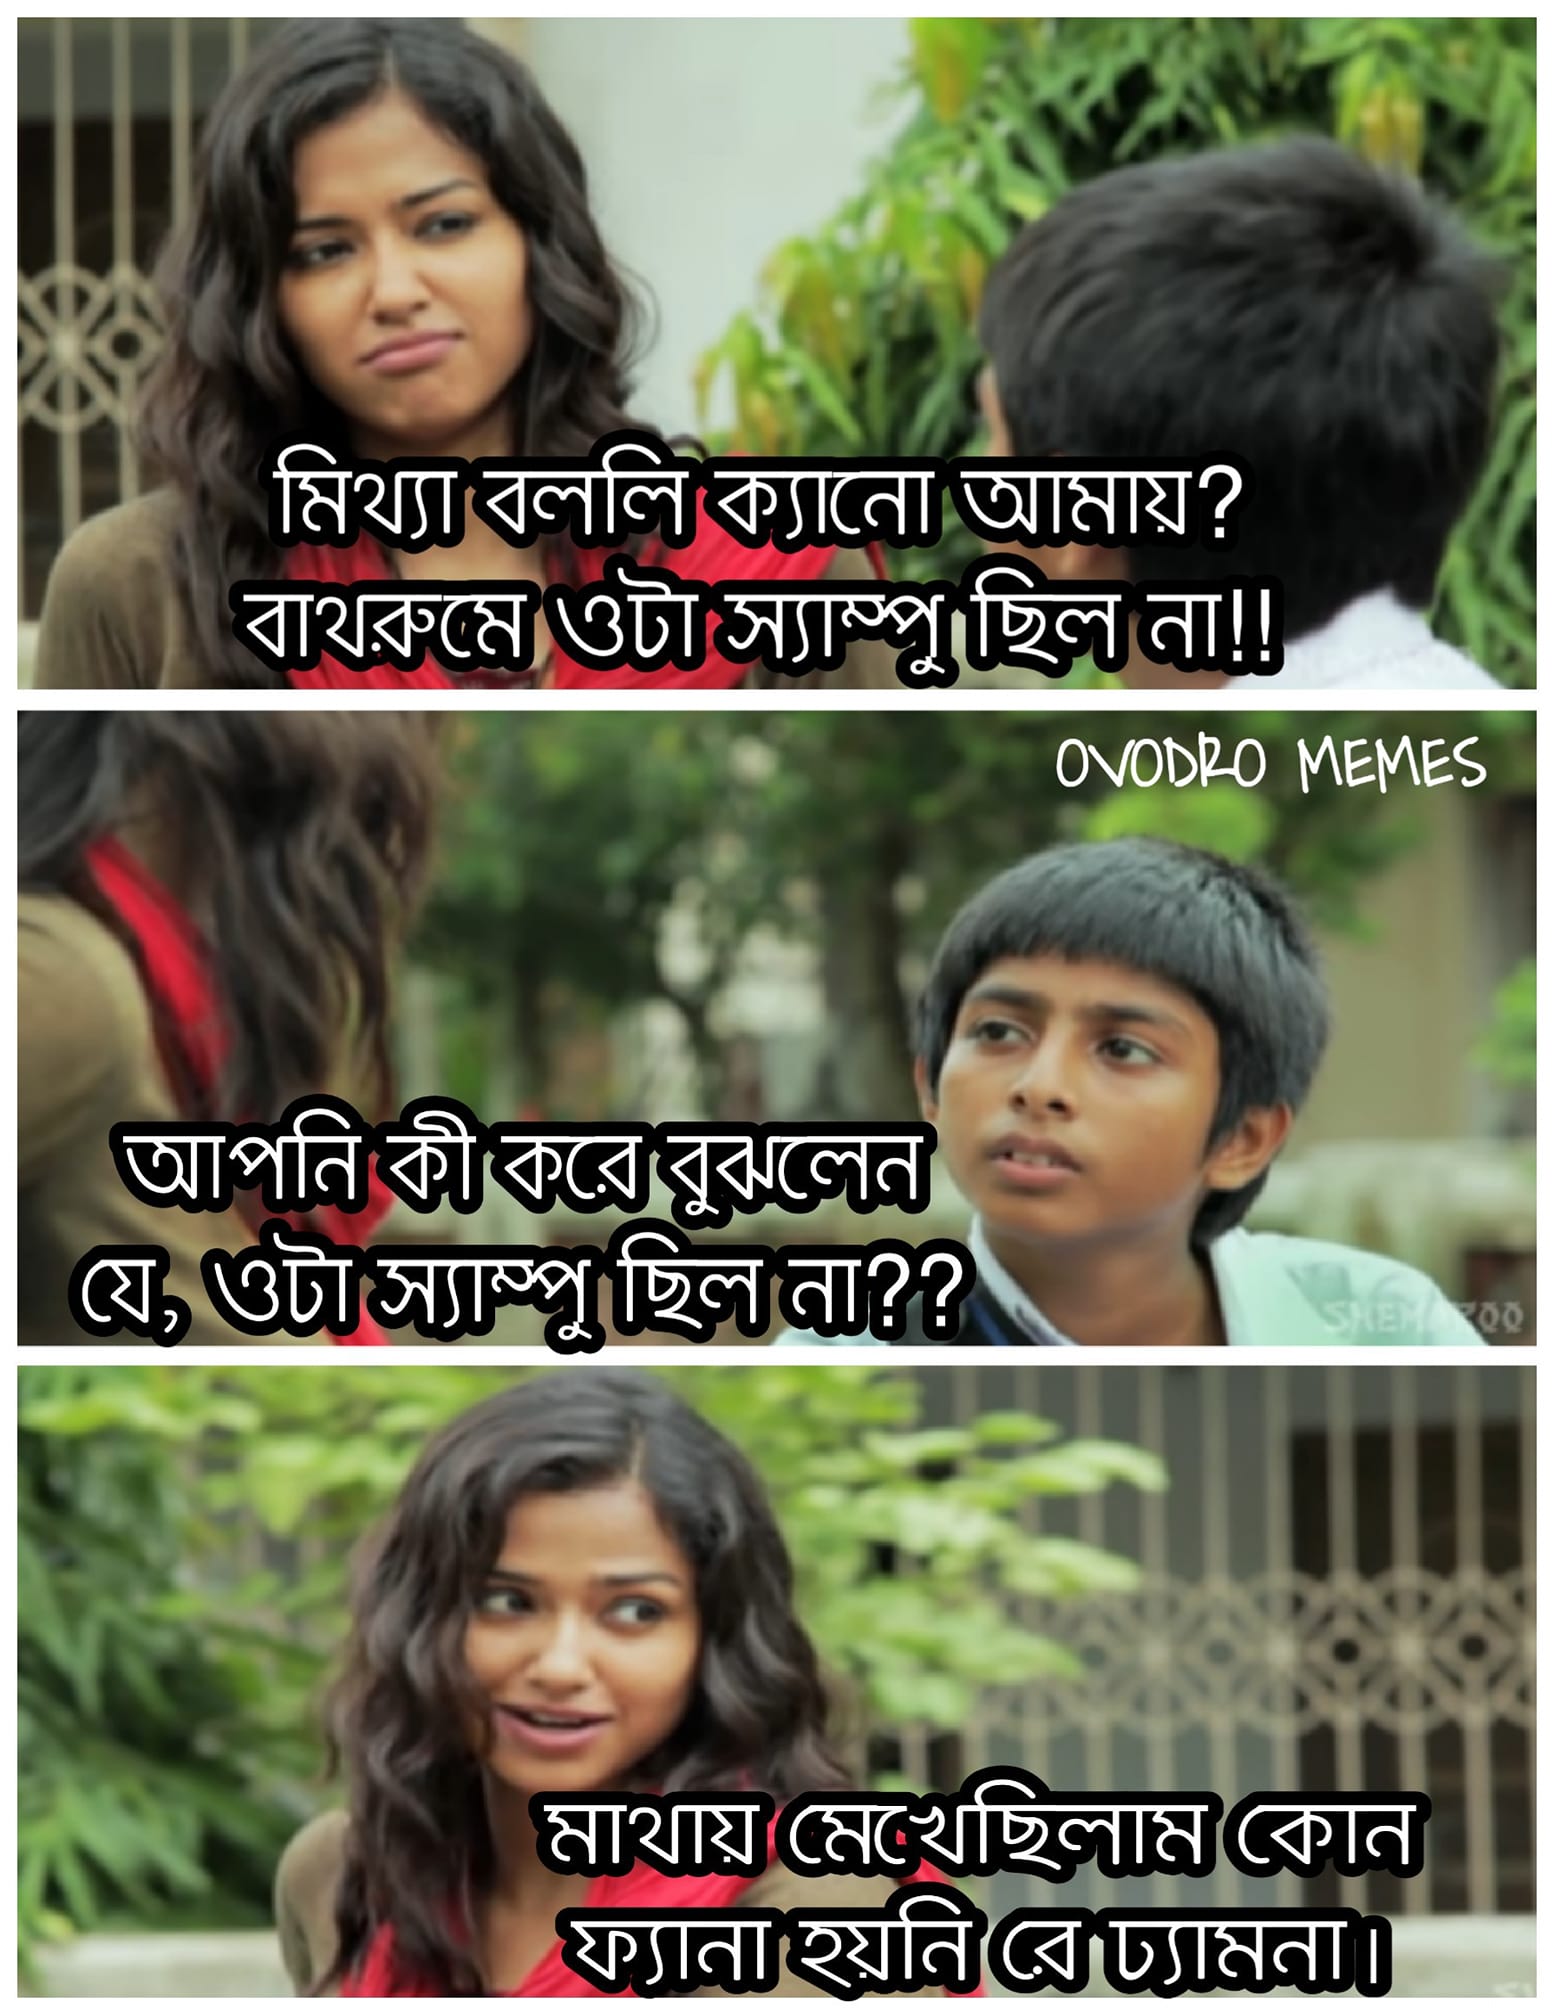
Caption: মিথ্যা বললি ক্যানো আমায়? বাথরুমে ওটা স্যাম্পু ছিল না ।।   আপনি কী করে বুঝলেন যে , ওটা স্যাম্পু ছিল না ? ?    মাথায় মেখেছিলাম কোন ফ্যানা হয়নি রে ঢ্যামনা ।
Label: non-hate